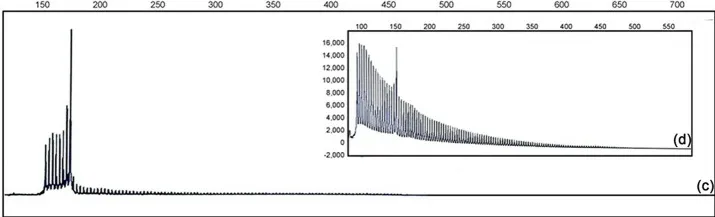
(B) GC-rich PCR showed the patient had 101 GGC repeats in the 5' UTR of NOTCH2NLC (c); GC-rich PCR showed the GGC repeats in the 5' UTR of NOTCH2NLC in positive control subjects (d).
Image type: chart (chart)